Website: apple
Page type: billing-address
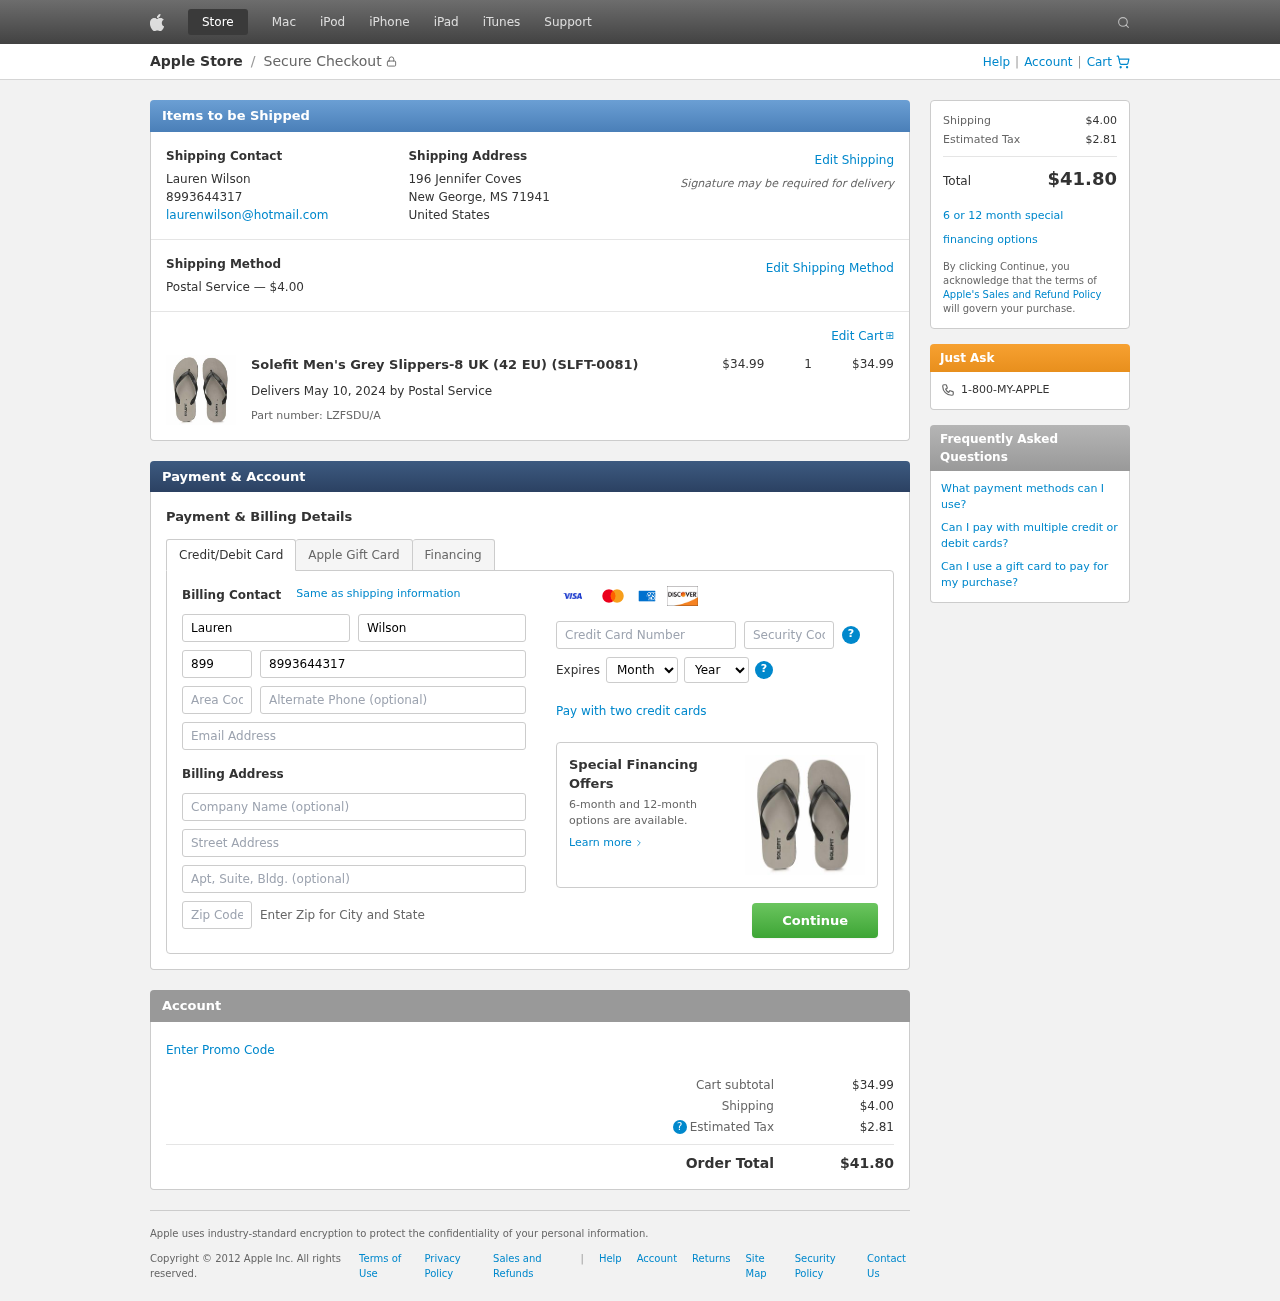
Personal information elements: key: PII_CARD_CVV
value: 017
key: PII_CARD_EXPIRY_MONTH
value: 01
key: PII_CARD_EXPIRY_YEAR
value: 29
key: PII_CARD_NUMBER
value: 6522 3725 6962 5634
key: PII_CITY_STATE_ZIP
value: New George, MS 71941
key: PII_COUNTRY
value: United States
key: PII_EMAIL
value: laurenwilson@hotmail.com
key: PII_FIRSTNAME
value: Lauren
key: PII_FULLNAME
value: Lauren Wilson
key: PII_LASTNAME
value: Wilson
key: PII_PHONE
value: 8993644317
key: PII_PHONE_AREA
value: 899
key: PII_STREET
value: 196 Jennifer Coves
Product elements: key: PRODUCT1_NAME
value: Solefit Men's Grey Slippers-8 UK (42 EU) (SLFT-0081)
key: PRODUCT1_PRICE
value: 34.99
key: PRODUCT1_QUANTITY
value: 1
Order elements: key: ORDER_SHIPPING_COST
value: $4.00
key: ORDER_SUBTOTAL
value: $34.99
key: ORDER_DELIVERY_DATE
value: May 10, 2024
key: ORDER_PART_NUMBER
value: LZFSDU/A
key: ORDER_TAX
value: $2.81
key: ORDER_TOTAL
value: $41.80